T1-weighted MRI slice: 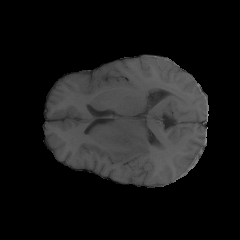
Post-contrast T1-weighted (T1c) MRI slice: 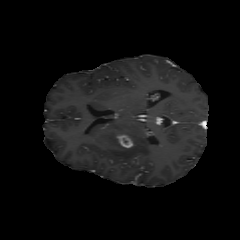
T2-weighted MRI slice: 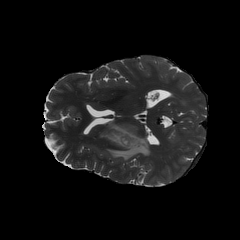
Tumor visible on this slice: yes